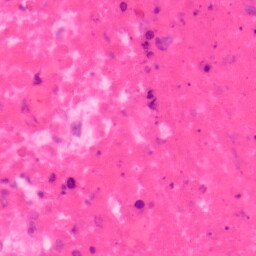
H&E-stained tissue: Colon